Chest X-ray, PA view. Patient: 18 years old, sex F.
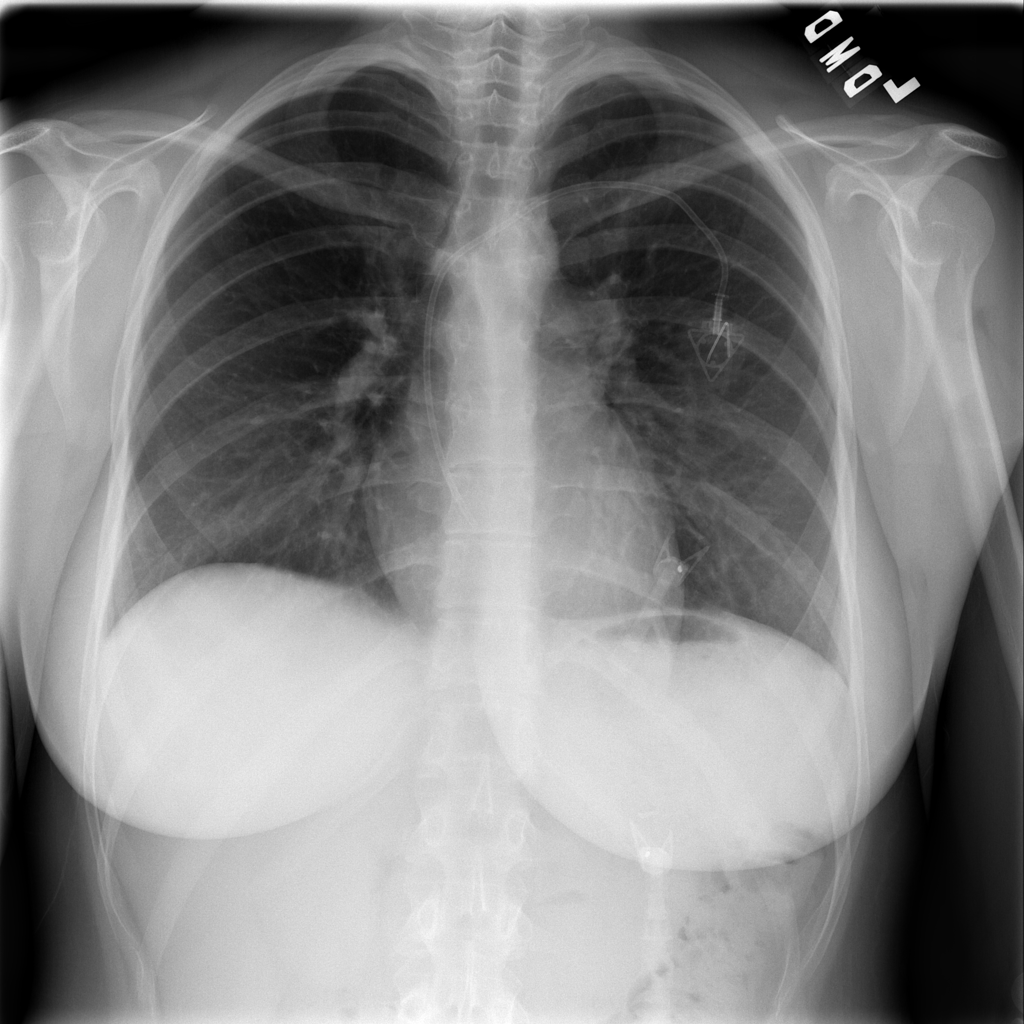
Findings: No Finding